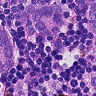
Metastatic tissue present: yes